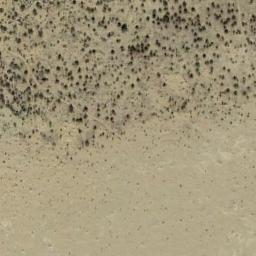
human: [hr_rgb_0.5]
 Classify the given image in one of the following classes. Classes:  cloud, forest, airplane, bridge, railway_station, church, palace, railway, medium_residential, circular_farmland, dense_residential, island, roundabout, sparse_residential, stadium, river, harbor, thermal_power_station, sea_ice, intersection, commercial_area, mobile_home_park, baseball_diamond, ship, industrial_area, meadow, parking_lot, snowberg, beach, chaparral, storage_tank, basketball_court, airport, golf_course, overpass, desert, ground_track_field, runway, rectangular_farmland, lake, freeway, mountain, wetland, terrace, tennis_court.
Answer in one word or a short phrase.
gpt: chaparral